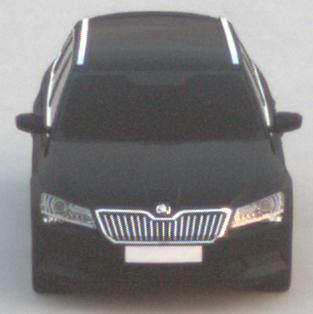
Make: Skoda
Model: Superb Combi 1.4 TSI
Detailed model: Superb (III) Combi
Model produced from: 2015/09
Model produced until: 2018/06
Doors: 5
Color: black
Road condition: dry road
Daytime: dawn
Contrast: low contrast